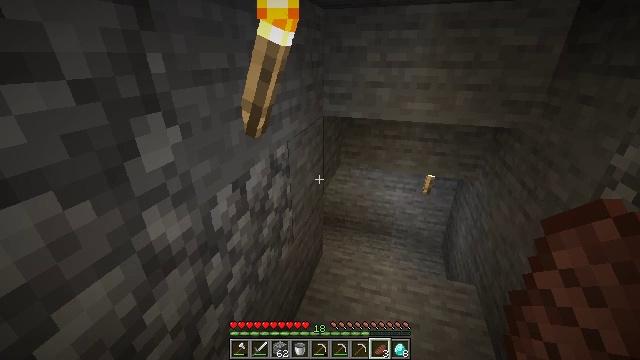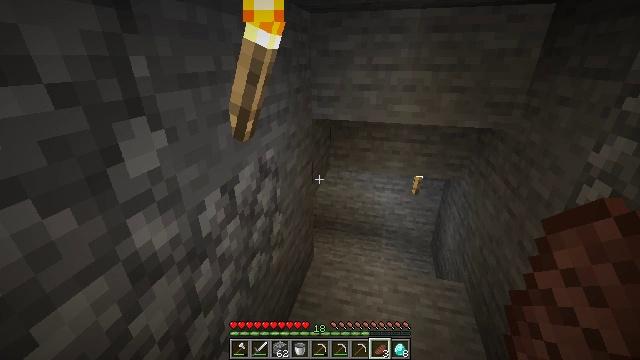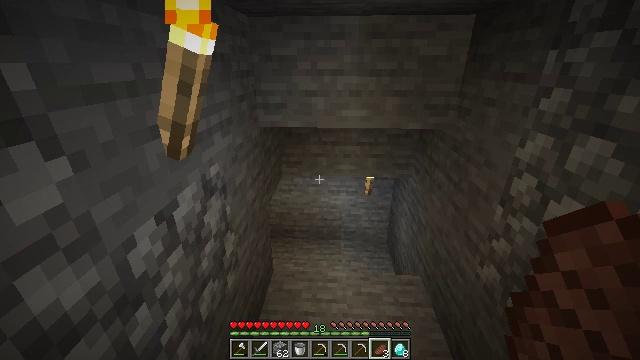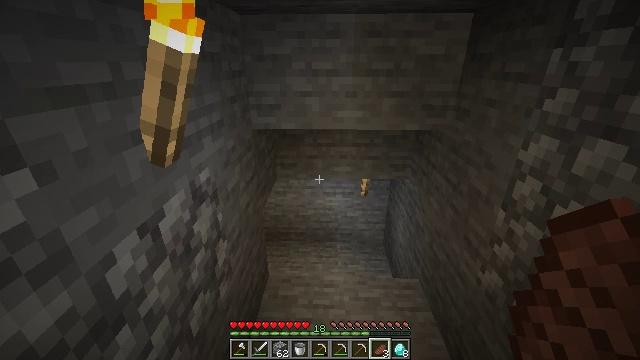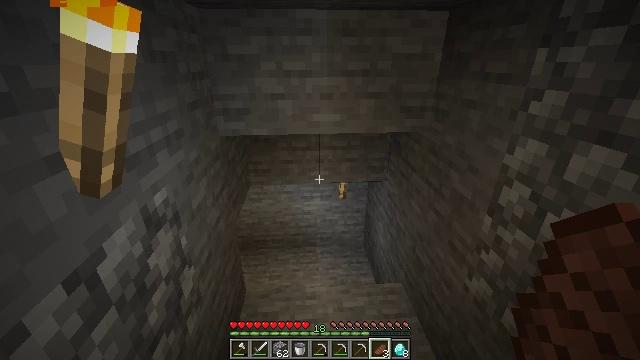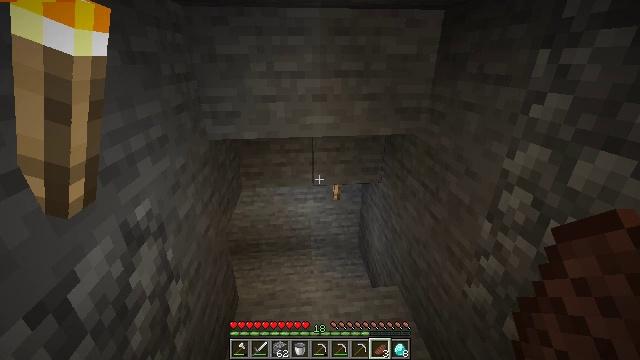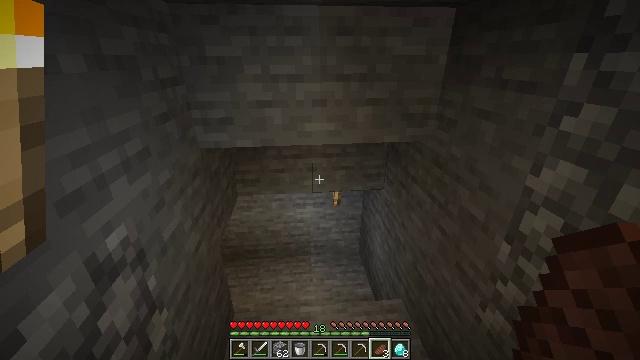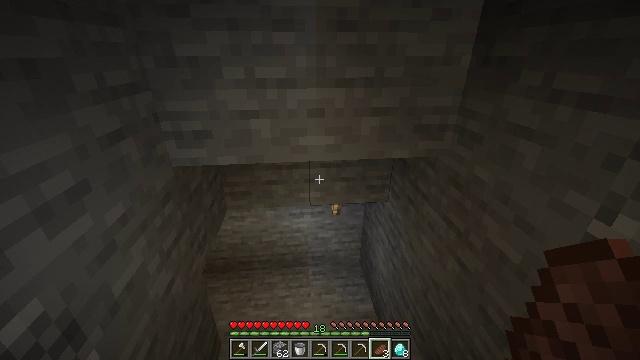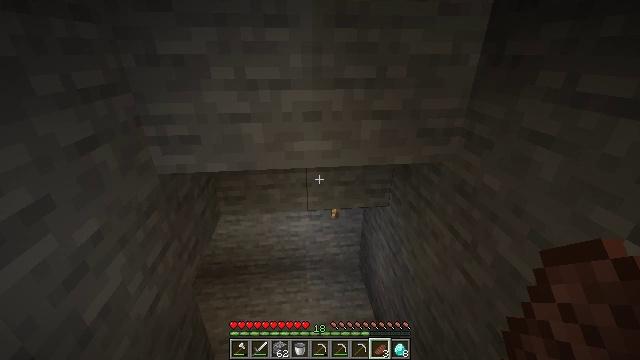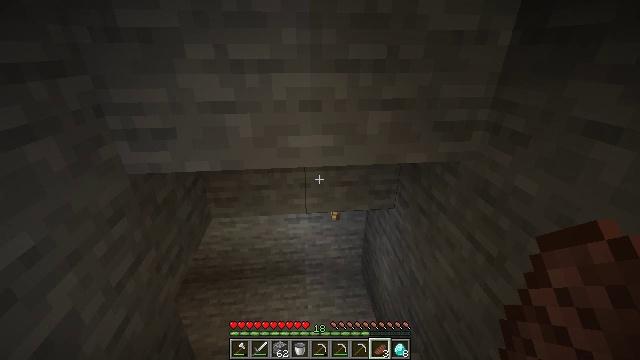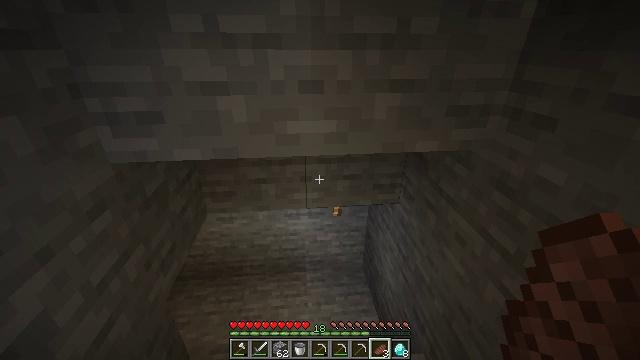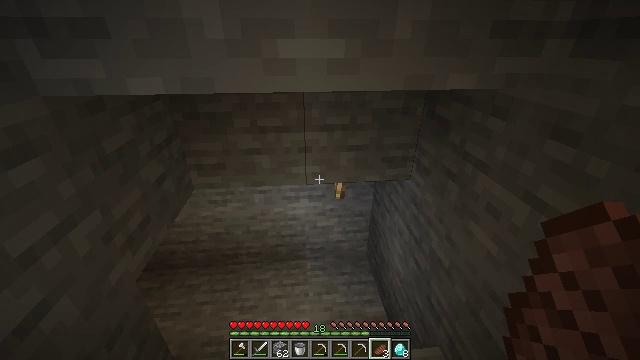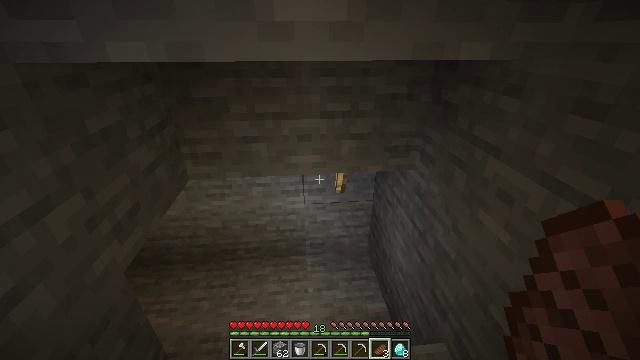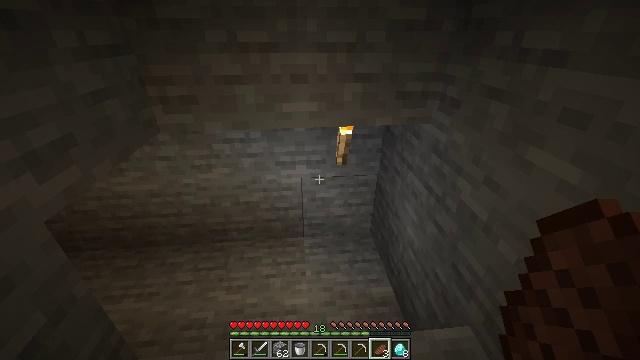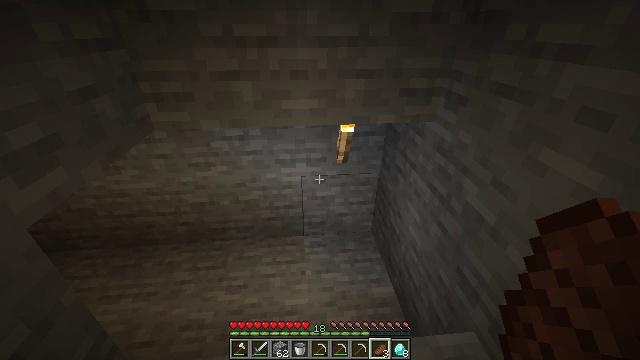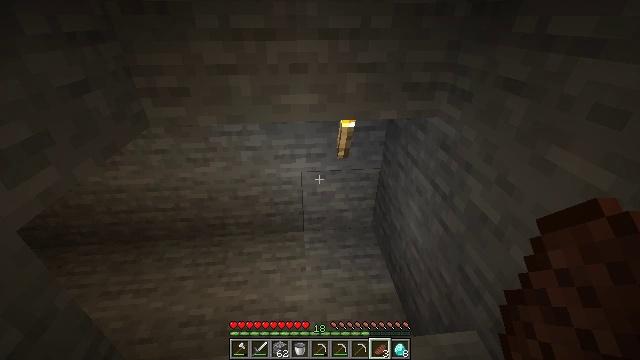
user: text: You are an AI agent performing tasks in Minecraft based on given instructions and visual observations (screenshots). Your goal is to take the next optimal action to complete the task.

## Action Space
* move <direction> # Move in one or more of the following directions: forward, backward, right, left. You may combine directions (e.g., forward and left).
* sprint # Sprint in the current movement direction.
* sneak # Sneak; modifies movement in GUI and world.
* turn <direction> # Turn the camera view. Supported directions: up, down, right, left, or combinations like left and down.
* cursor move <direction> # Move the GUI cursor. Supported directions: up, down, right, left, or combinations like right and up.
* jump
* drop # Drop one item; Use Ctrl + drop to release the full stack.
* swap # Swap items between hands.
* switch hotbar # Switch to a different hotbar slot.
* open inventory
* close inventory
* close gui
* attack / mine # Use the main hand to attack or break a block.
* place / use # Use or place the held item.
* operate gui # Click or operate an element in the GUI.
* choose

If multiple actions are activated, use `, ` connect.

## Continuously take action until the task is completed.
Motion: motion action
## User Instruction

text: Remove a cooked beef from the inventory.
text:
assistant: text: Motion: turn right
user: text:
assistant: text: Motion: move forward, turn right
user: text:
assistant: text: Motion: move forward, turn right
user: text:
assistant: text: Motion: move forward, turn right
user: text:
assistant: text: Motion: move forward, turn right
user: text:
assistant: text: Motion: move forward
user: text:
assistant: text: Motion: move forward
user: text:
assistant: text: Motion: move forward
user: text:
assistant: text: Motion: move forward
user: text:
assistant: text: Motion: move forward
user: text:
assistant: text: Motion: turn down
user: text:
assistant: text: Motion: no_op
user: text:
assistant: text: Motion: turn down
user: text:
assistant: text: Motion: no_op
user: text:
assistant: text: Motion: turn down
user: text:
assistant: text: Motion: no_op
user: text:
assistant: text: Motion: no_op
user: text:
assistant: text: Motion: turn left and down
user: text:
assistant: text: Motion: no_op
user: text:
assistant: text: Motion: no_op
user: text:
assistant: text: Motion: move forward
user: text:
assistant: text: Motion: move forward, turn left
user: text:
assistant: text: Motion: move forward, turn left
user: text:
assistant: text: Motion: move forward, turn left
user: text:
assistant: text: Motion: move forward, turn left
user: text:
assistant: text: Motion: move forward, turn left
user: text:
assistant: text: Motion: move forward, turn left
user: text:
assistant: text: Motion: move forward, turn left
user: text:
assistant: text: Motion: move forward, turn left
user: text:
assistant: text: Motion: move forward, turn left